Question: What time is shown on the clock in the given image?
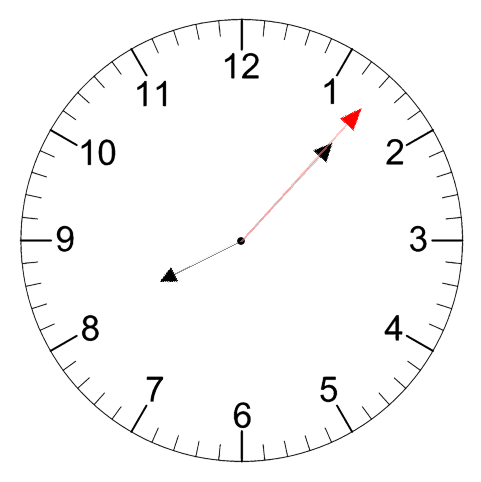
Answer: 08:07:07